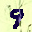
Label: 9